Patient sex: M
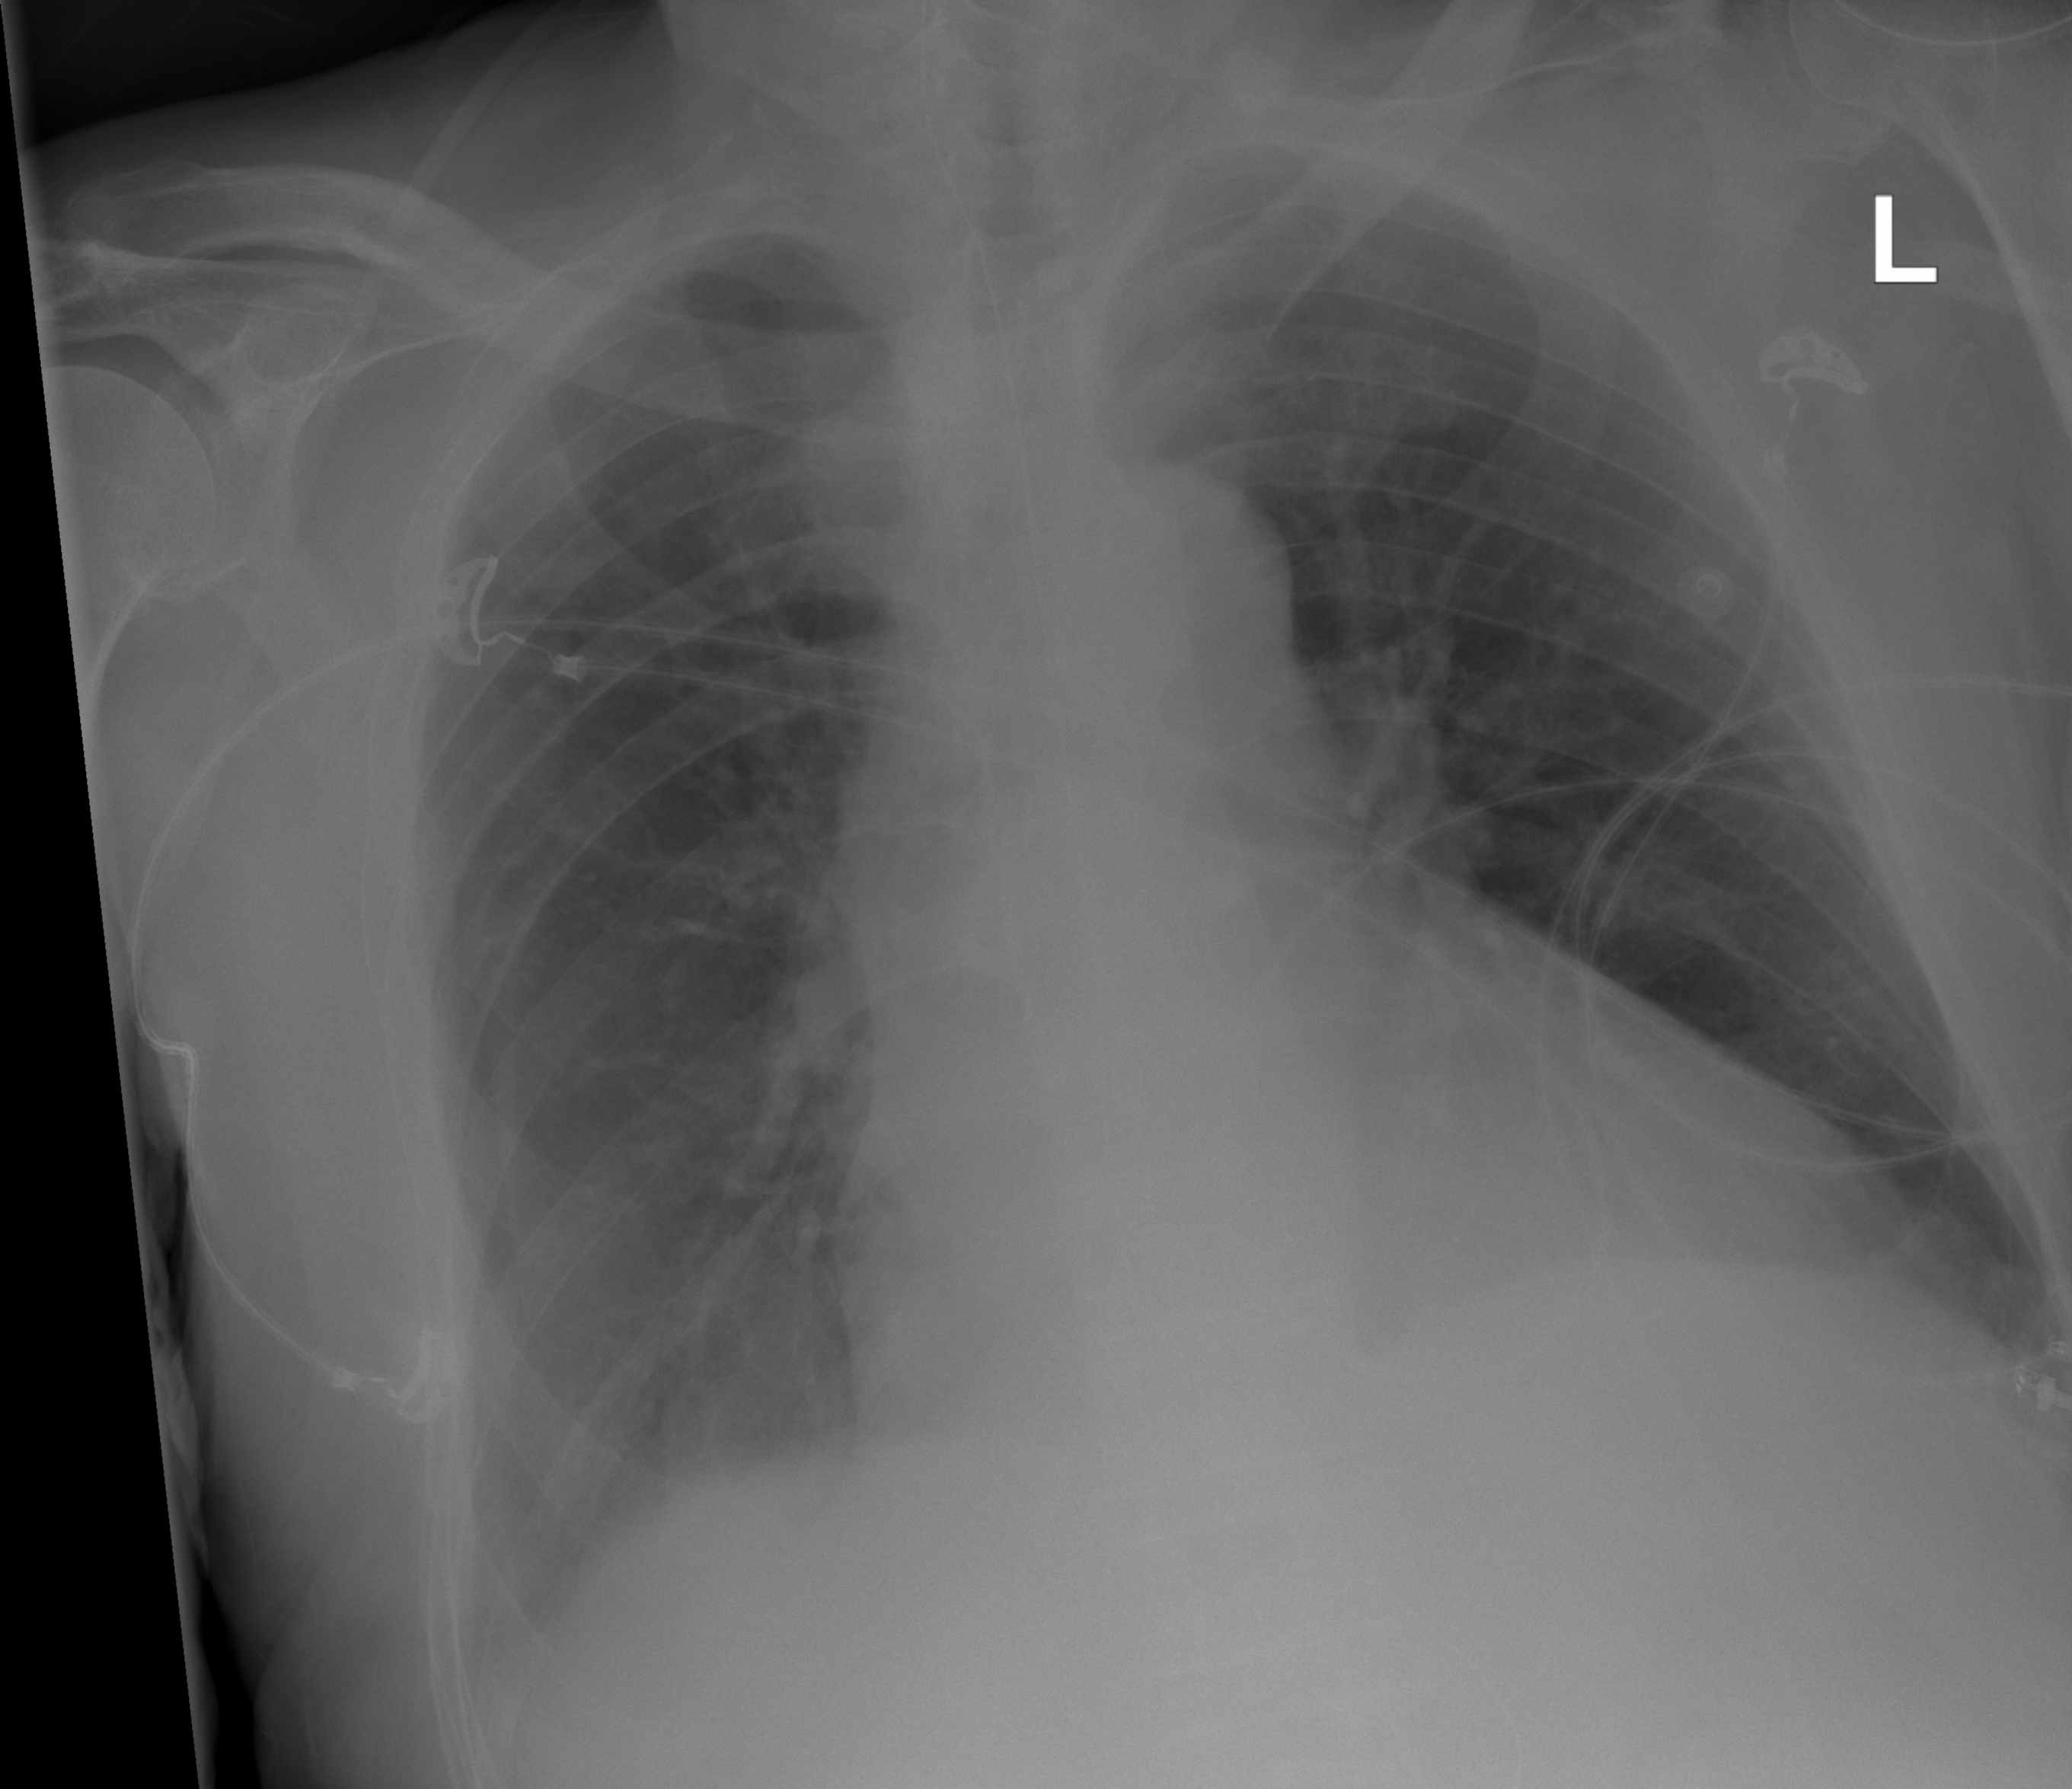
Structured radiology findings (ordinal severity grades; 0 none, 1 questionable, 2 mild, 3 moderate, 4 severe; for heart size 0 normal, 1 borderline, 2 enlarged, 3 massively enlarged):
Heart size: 2
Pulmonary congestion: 0
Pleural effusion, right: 1
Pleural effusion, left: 0
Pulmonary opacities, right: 0
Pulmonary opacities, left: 0
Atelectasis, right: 0
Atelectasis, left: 0